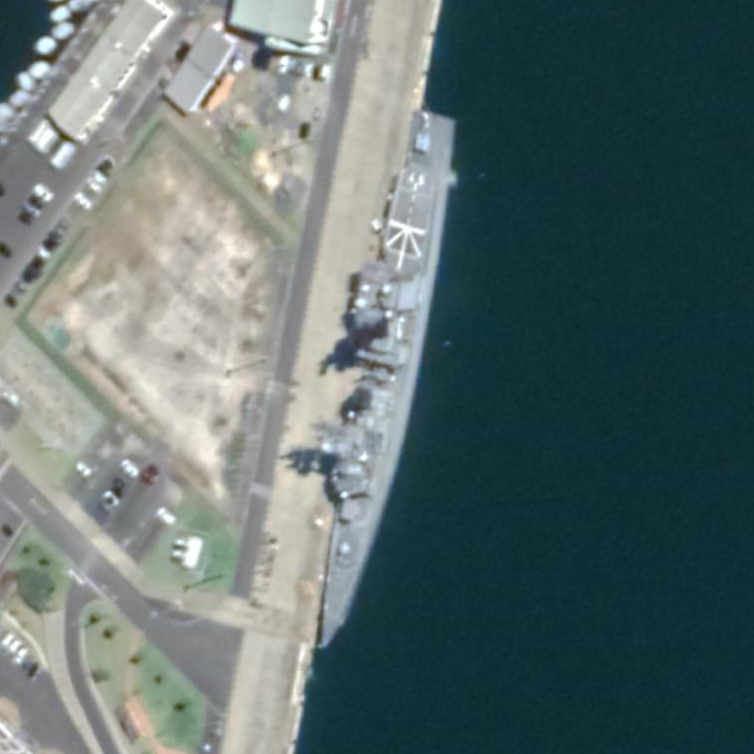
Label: Asagiri-class_destroyer